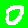
Digit: 0